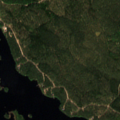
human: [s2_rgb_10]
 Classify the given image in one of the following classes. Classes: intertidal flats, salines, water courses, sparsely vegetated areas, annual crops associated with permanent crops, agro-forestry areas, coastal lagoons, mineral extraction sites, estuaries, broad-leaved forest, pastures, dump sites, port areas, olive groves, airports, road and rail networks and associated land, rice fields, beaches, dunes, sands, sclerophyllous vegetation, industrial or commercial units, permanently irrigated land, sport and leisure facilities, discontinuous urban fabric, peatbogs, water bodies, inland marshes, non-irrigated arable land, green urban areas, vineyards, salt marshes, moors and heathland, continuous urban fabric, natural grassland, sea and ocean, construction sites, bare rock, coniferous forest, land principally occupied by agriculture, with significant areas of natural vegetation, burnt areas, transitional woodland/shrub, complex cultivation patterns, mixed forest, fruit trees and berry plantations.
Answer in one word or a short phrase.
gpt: coniferous forest, mixed forest, water bodies